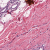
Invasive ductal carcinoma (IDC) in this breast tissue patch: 0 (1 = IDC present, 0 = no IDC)